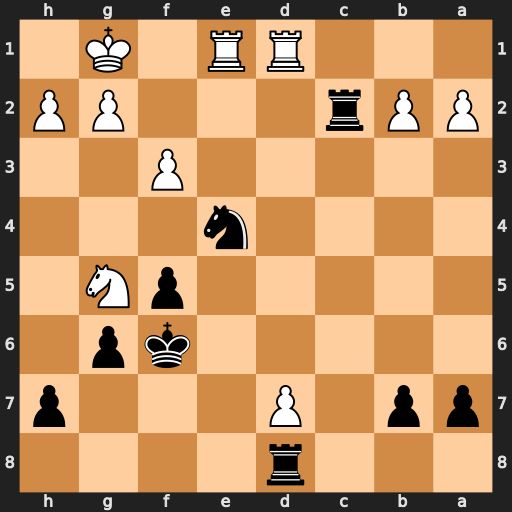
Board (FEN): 3r4/pp1P3p/5kp1/5pN1/4n3/5P2/PPr3PP/3RR1K1
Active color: b
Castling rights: -
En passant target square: -
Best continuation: Nxg5 Re8 Nf7